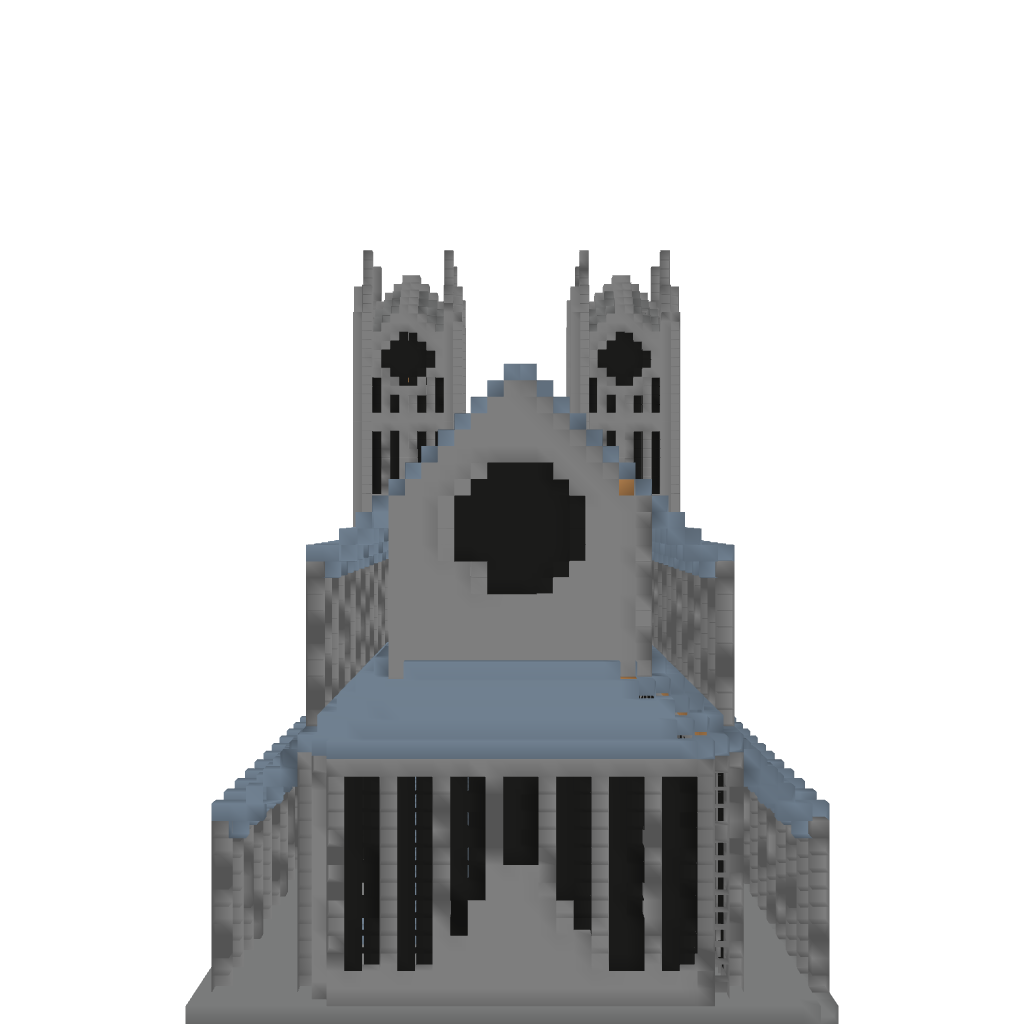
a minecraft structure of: Stone Cathedral